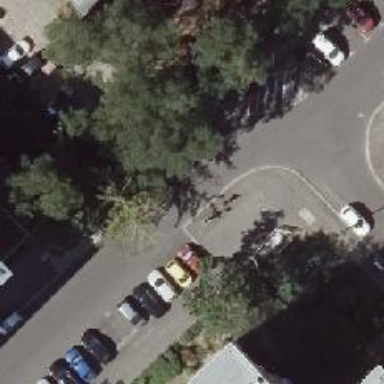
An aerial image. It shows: Residential road with asphalt surface. There are sidewalks on both sides of the road and parking is allowed on the right side with half on the kerb.